Question: I am creating a process scheduling calculator on C# and I created to listviews 1 for the inputs and one for the scheduling itself , however when I started coding the FCFS scheduling part I fail to convert the burst time subitem to double so I can add the waiting time here is some parts of the code and a screenshot to the form
'''
public void button1_Click(object sender, EventArgs e)
{
if (textBox1.Text == "" || textBox2.Text == "" || textBox3.Text == "")
{
MessageBox.Show("Insert the required in the boxes");
}
else
{
ListViewItem Process = new ListViewItem(textBox1.Text);
Process.SubItems.Add(textBox2.Text);
Process.SubItems.Add(textBox3.Text);
Process.SubItems.Add(textBox4.Text);
listView1.Items.Add(Process);
textBox1.Text = "";
textBox2.Text = "";
textBox3.Text = "";
textBox4.Text = "";
}
}
private void button2_Click(object sender, EventArgs e)
{
double temp = 0;
//First Come First Served
if (comboBox1.Text == "FCFS")
{
for (int i = 0; i < listView1.Items.Count; i++)
{
ListViewItem WaitingTime = new ListViewItem(listView1.Items[i].Text);
//temp = Convert.ToDouble(listView2.Items[i].SubItems[0]) + Convert.ToDouble(listView2.Items[i + 1].SubItems[0]);
if (listView2.Items.Contains(WaitingTime))
{
WaitingTime.SubItems.Add(temp.ToString());
listView2.Items.Add(WaitingTime);
}
else
{
WaitingTime.SubItems.Add(temp.ToString());
listView2.Items.Add(WaitingTime);
}
}
}
//SJF Non-preemptive
if (comboBox1.Text == "SJF non-preemptive")
{
for (int i = 0; i < listView1.Items.Count; i++)
{
listView2.Items.Add(listView1.Items[i].Text);
}
}
}
'''

I tried several times and searched couple forms and all I get is FormatExpection.
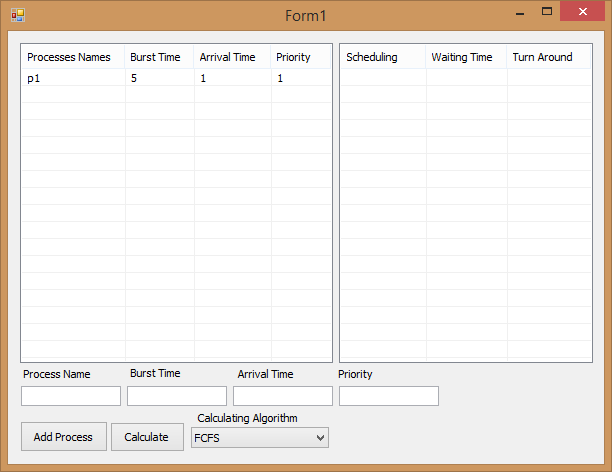
Answer: Subitems[0] will hold the first subelement, which is the same as the Text of the item, also you cannot convert a ListViewItem.Subitem into a text, you need to use the Text property.
So you need to use:
'''
listView2.Items[i].SubItems[1].Text
'''
In your convert, also I recommend to use Double.TryParse instead of Convert.ToDouble, is faster and will tell you if it was parsed or not.